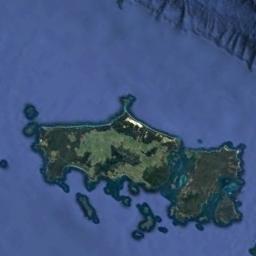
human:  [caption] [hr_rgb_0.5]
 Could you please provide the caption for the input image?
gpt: The island is surrounded by green Spaces .

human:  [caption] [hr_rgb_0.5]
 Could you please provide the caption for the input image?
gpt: There are many islands of different shapes and sizes .

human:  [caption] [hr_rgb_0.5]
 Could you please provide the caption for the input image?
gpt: The archipelago with some islands of different sizes is surrounded by light blue waters .

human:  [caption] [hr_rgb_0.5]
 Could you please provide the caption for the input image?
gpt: The irregularly shaped island is surrounded by blue sea water, And the island has a green and yellow-brown intersecting color .

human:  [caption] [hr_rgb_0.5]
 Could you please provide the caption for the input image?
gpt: There are some reefs beside the green island .